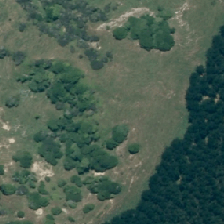
Land cover: low_producing_grassland